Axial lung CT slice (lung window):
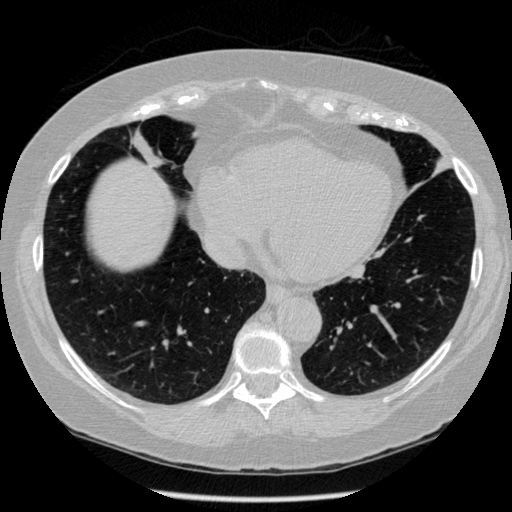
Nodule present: no